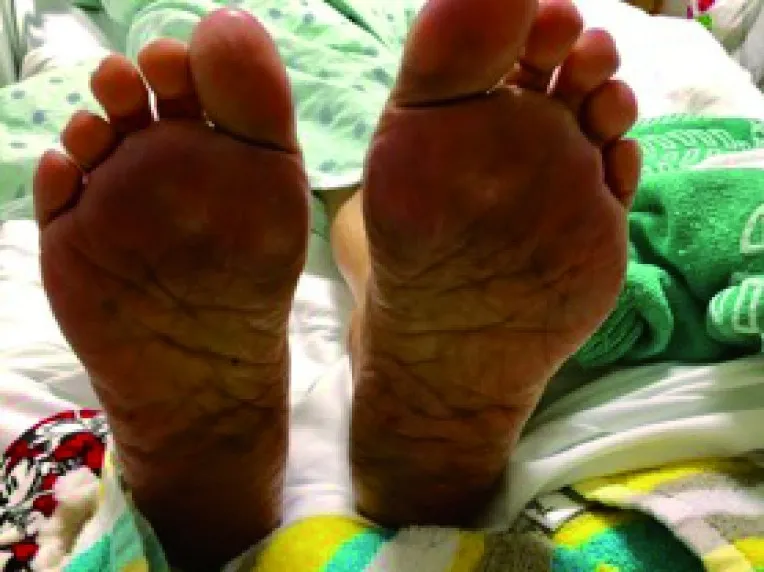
Erythema, swelling, and desquamation of the plantar surfaces.
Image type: medical_photograph (other_medical_photograph)